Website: walmart
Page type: account-selection
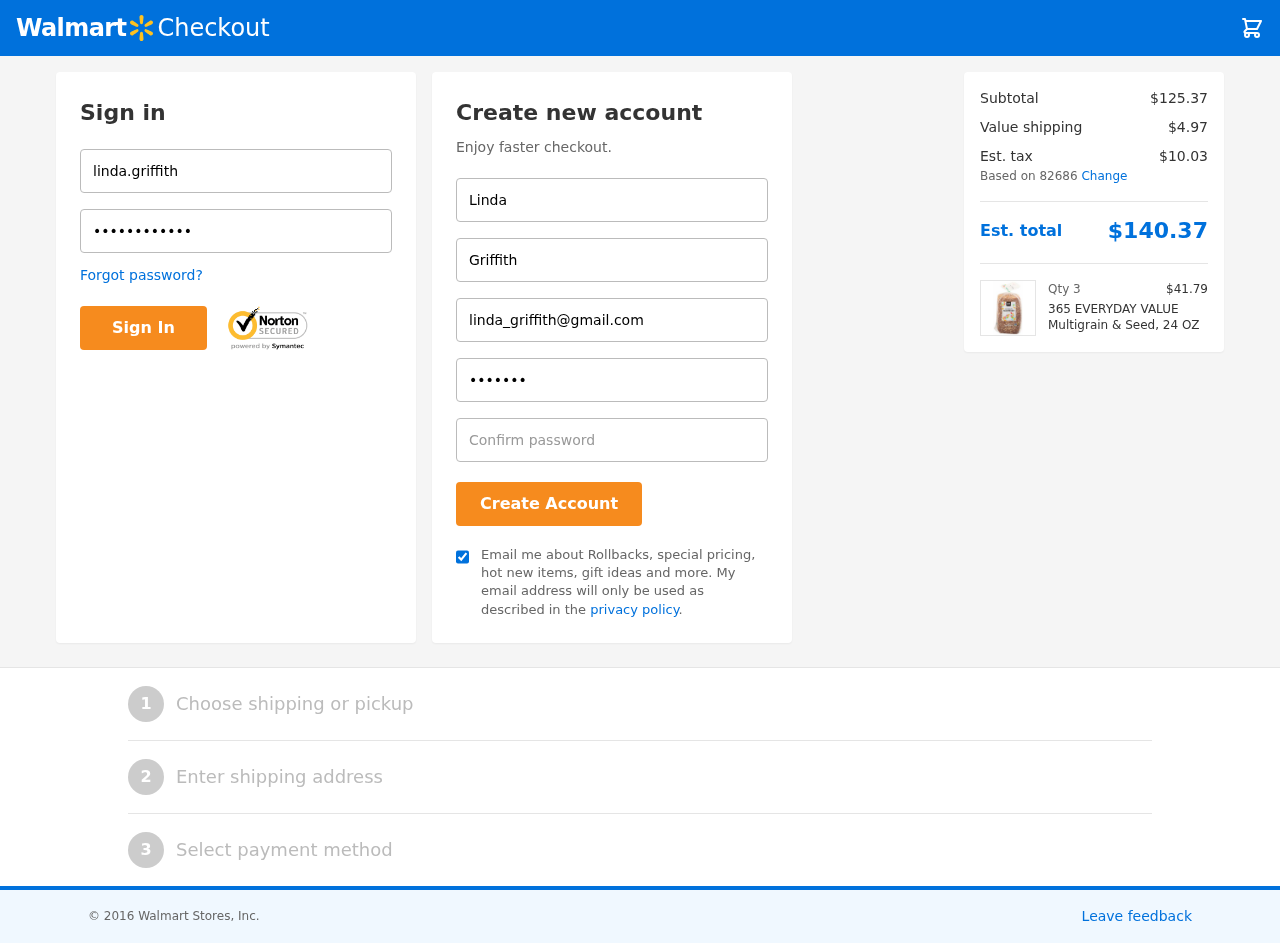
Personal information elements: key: PII_EMAIL
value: linda_griffith@gmail.com
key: PII_FIRSTNAME
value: Linda
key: PII_LASTNAME
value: Griffith
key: PII_LOGIN_USERNAME
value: linda.griffith
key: PII_POSTCODE
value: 82686
Product elements: key: PRODUCT1_NAME
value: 365 EVERYDAY VALUE Multigrain & Seed, 24 OZ
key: PRODUCT1_PRICE
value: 41.79
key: PRODUCT1_QUANTITY
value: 3
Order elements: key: ORDER_SUBTOTAL
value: $125.37
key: ORDER_SHIPPING_COST
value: $4.97
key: ORDER_TAX
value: $10.03
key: ORDER_TOTAL
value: $140.37